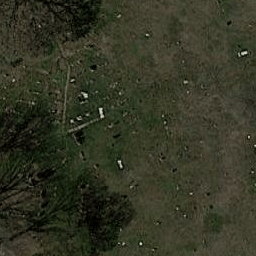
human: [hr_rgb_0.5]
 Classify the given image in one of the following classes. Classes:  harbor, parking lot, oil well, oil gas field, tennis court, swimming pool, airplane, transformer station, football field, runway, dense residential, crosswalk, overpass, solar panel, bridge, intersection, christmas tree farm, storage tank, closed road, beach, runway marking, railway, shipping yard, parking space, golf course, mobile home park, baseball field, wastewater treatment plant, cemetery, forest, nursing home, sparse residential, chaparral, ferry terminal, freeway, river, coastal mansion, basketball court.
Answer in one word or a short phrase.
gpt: cemetery